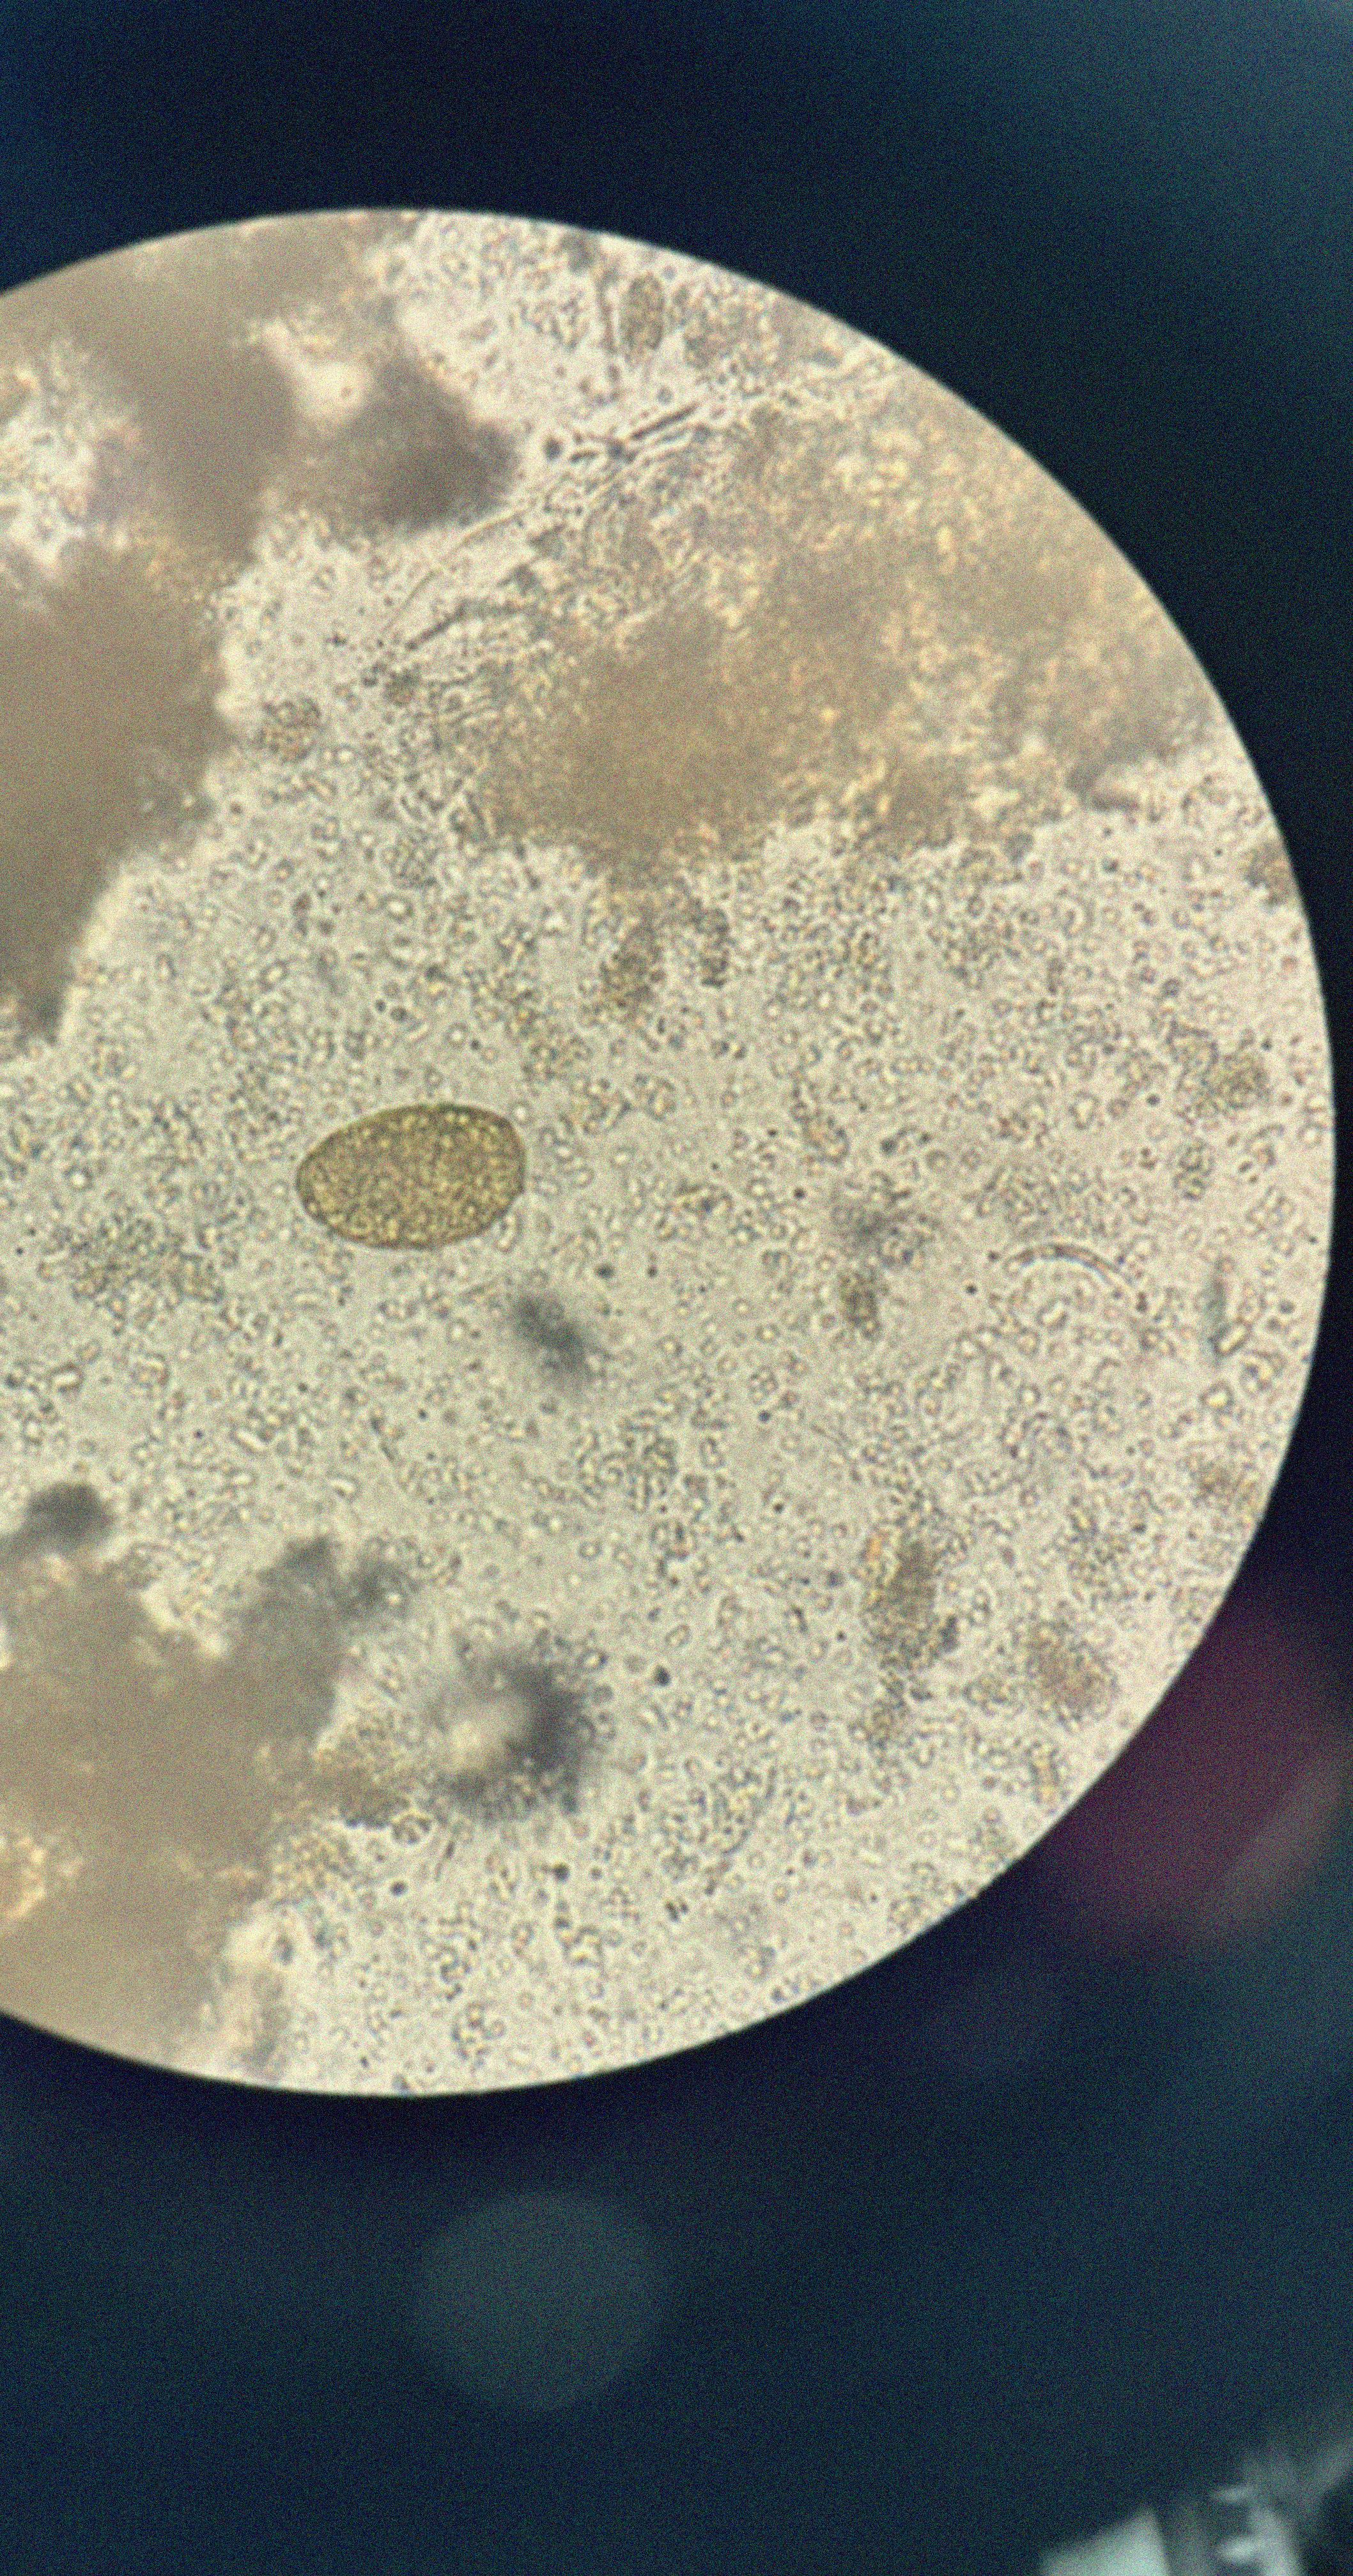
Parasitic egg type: Paragonimus spp